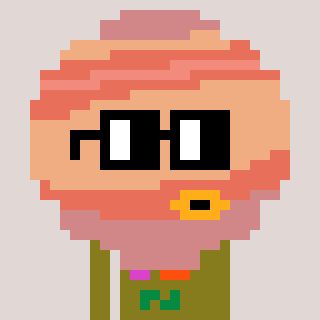
a pixel art character with square black glasses, a jupiter-shaped head and a gunk-colored body on a warm background